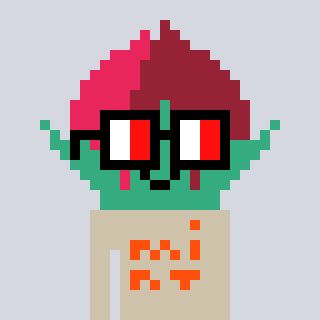
a pixel art character with square glasses with black frames and red eyes, a rosebud-shaped head and a bege-colored body on a cool background